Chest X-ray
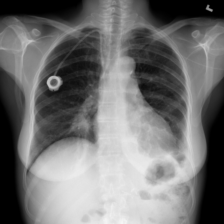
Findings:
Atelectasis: negative
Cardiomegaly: negative
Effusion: negative
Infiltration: negative
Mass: negative
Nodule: negative
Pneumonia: negative
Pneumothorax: negative
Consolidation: negative
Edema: negative
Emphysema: negative
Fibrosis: negative
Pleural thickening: negative
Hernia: negative